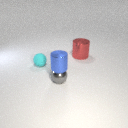
small gray metal sphere to the right of small cyan rubber sphere